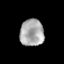
Tissue: prostate
Cell type: B cells
Senescence score: 0.3408
Nuclear area (px): 633
Mean DAPI intensity: 168.994